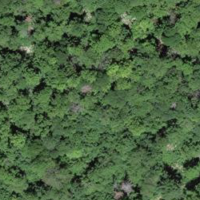
EUNIS habitat code: 41
Species observed at this site:
Cephalanthera rubra